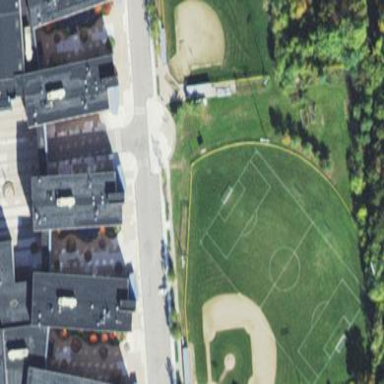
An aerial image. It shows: Baseball pitch for leisure and sports activities.